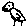
Label: bird